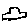
Label: car